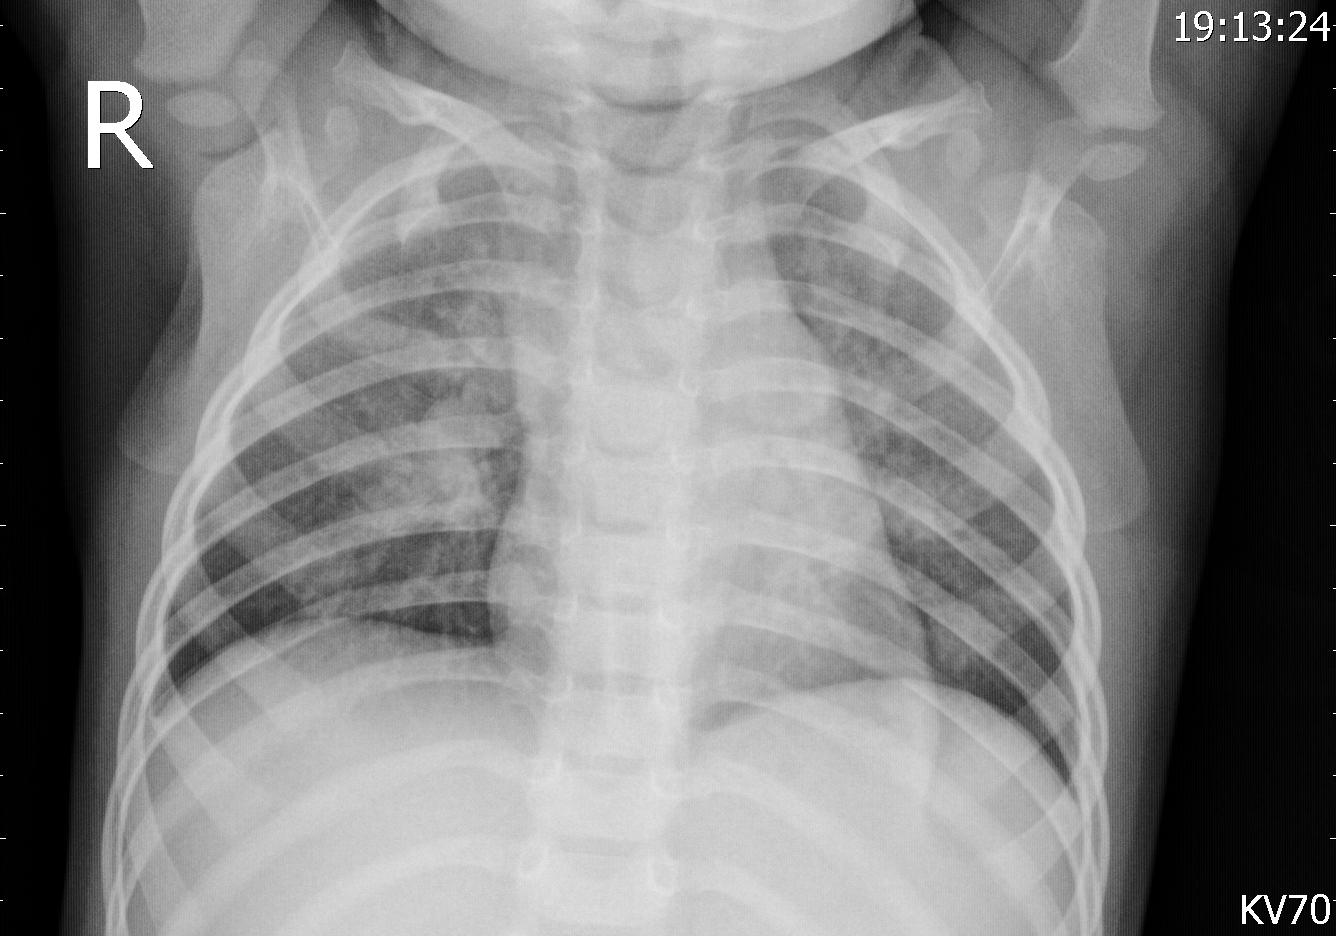
Diagnosis: PNEUMONIA